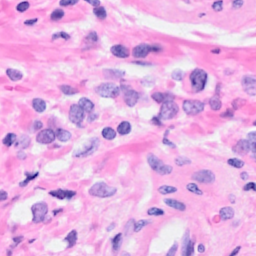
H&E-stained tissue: Breast